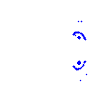
Particle: electron